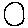
Label: moon